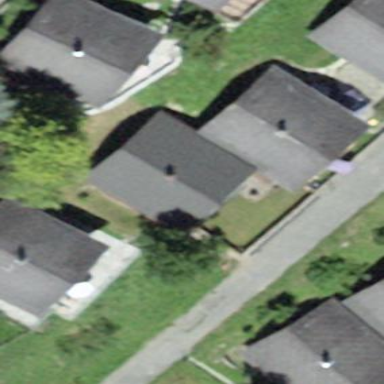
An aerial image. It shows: Detached building.